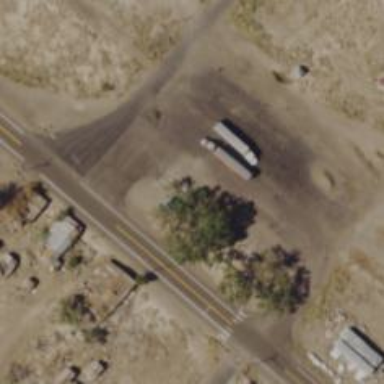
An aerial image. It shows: Rest area along the road.